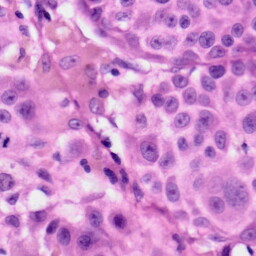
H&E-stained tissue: Skin